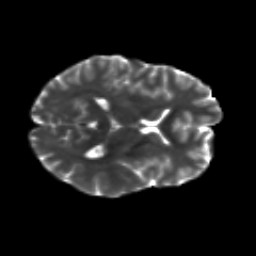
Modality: T2w
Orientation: axial
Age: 27
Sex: male
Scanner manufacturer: siemens
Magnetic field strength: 3 T
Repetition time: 8.8 s
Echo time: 0.085 s